Question: I'm trying to draw a single line using 'OnMouseMove()' event. My Problem is that everytime I move the mouse It leaves a trail. I tried to use the refresh method, but when I stop moving the mouse the line is gone. I don't want the line to be drawn 'OnPaint();', Just want to draw it 'OnMouseMove()'.
I'm using a transparent panel(cp.ExStyle |= 0x20;), so I cant use the 'graphics.Clear()' and 'BackColor()'
Here's a Sample Image without the 'Refresh()':

Here's my code:
'''
private void panel1_MouseMove(object sender, MouseEventArgs e)
{
Graphics g = panel1.CreateGraphics();
g.SmoothingMode = System.Drawing.Drawing2D.SmoothingMode.AntiAlias;
using (var p = new Pen(Color.Black, 3))
{
p.StartCap = System.Drawing.Drawing2D.LineCap.ArrowAnchor;
p.EndCap = System.Drawing.Drawing2D.LineCap.ArrowAnchor;
g.DrawLine(p, st, e.Location);
}
Thread.Sleep(30);
Invalidate();
//this.Refresh();
g.Dispose();
}
'''
Regards
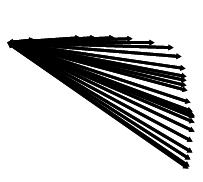
Answer: The following works for me. Basically keep track of the last line drawn and draw over it with the background color of the panel (gives the effect of clearing it).
'''
public partial class Form1 : Form
{
public Form1()
{
InitializeComponent();
}
private const int PEN_WIDTH = 3;
private const LineCap START_CAP = LineCap.ArrowAnchor;
private const LineCap END_CAP = LineCap.ArrowAnchor;
Point mAnchorPoint = new Point(10, 10);
Point mPreviousPoint = Point.Empty;
private void panel1_MouseMove(object sender, MouseEventArgs e)
{
using (Graphics g = panel1.CreateGraphics())
{
// Clear last line drawn
using (Pen clear_pen = new Pen(panel1.BackColor, PEN_WIDTH))
{
clear_pen.StartCap = START_CAP;
clear_pen.EndCap = END_CAP;
g.DrawLine(clear_pen, mAnchorPoint, mPreviousPoint);
}
// Update previous point
mPreviousPoint = e.Location;
// Draw the new line
using (Pen draw_pen = new Pen(Color.Black, PEN_WIDTH))
{
draw_pen.StartCap = START_CAP;
draw_pen.EndCap = END_CAP;
g.DrawLine(draw_pen, mAnchorPoint, e.Location);
}
}
}
}
'''
If you panel's background color is set to Transparent, you will need to change 'panel1.BackColor' to 'panel1.Parent.BackColor'
If the Transparent Panel is not working, you could use the 'DrawReversibleLine' function (although this doesn't allow the color or thickness of the line to be changed, it should have no issues with drawing/erasing even if the panel is Transparent:
'''
Point mAnchorPoint = new Point(200, 200);
Point mPreviousPoint = Point.Empty;
private void panel1_MouseMove(object sender, MouseEventArgs e)
{
if (mPreviousPoint != Point.Empty)
{
// Clear last line drawn
ControlPaint.DrawReversibleLine(PointToScreen(mAnchorPoint), PointToScreen(mPreviousPoint), Color.Pink);
}
// Update previous point
mPreviousPoint = e.Location;
mPreviousPoint.Offset(myPanel1.Location);
// Draw the new line
ControlPaint.DrawReversibleLine(PointToScreen(mAnchorPoint), PointToScreen(mPreviousPoint), Color.Pink);
}
'''